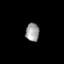
Tissue: prostate
Cell type: T cells
Senescence score: 0.7279
Nuclear area (px): 244
Mean DAPI intensity: 155.148